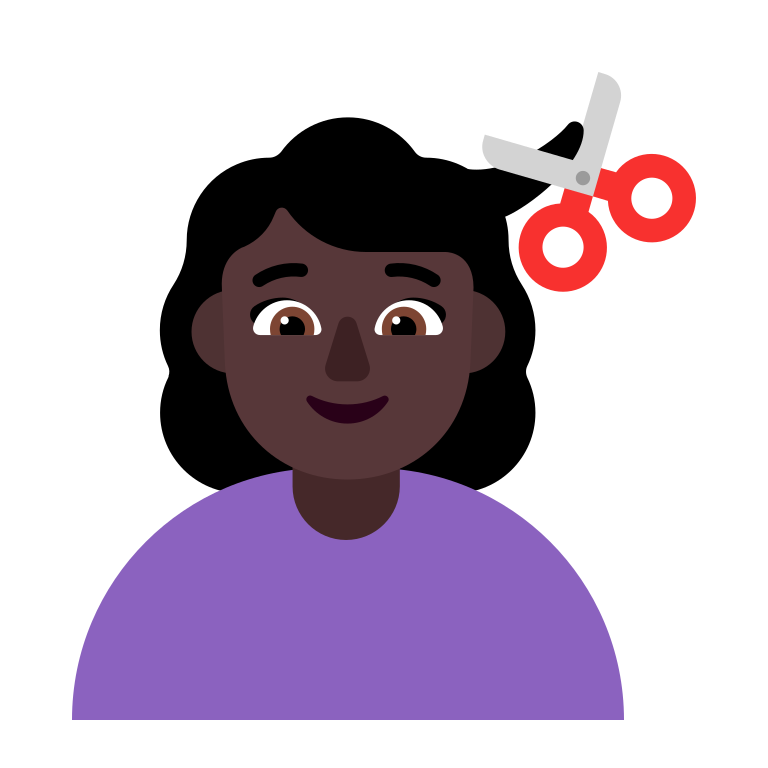
woman getting haircut flat dark